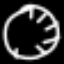
Label: clock